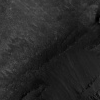
Atmospheric dust classification: not_dusty